Question: I am working on this site <URL> and their is some issue with top menu bar
when i change the size of browser window menu background is cut off.

Please help.
I use this css for top menu :-
'''
.nav_bar {
float: right;
width: 100%;
background: url(/content/img/top-menu-bg.gif);
height: 30px;
background-size: contain;
}
.cen_div {
width: 1000px;
margin: 0 auto;
}
.nav_bar .nav {
list-style: none outside none;
float: right;
margin: 0;
padding: 0 0 0 20px;
position: relative;
}
.nav_bar .nav li {
float: left;
margin: 3px 7px;
}
'''
and html :-
'''
<div class="nav_bar">
<div class="cen_div">
<ul class="nav">
<li><a href="/Home/Index">Home</a></li>
<li><a href="/Account/Registration/">Sign Up</a></li>
</ul>
</div>
</div>
'''
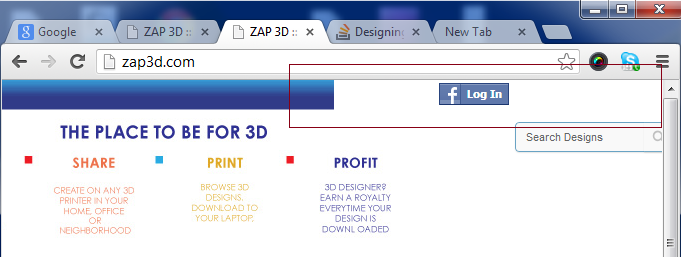
Answer: you need to set 'min-width: 1040px;' on 'body' and 'nav_bar' to make it possible on smaller window.